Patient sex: F
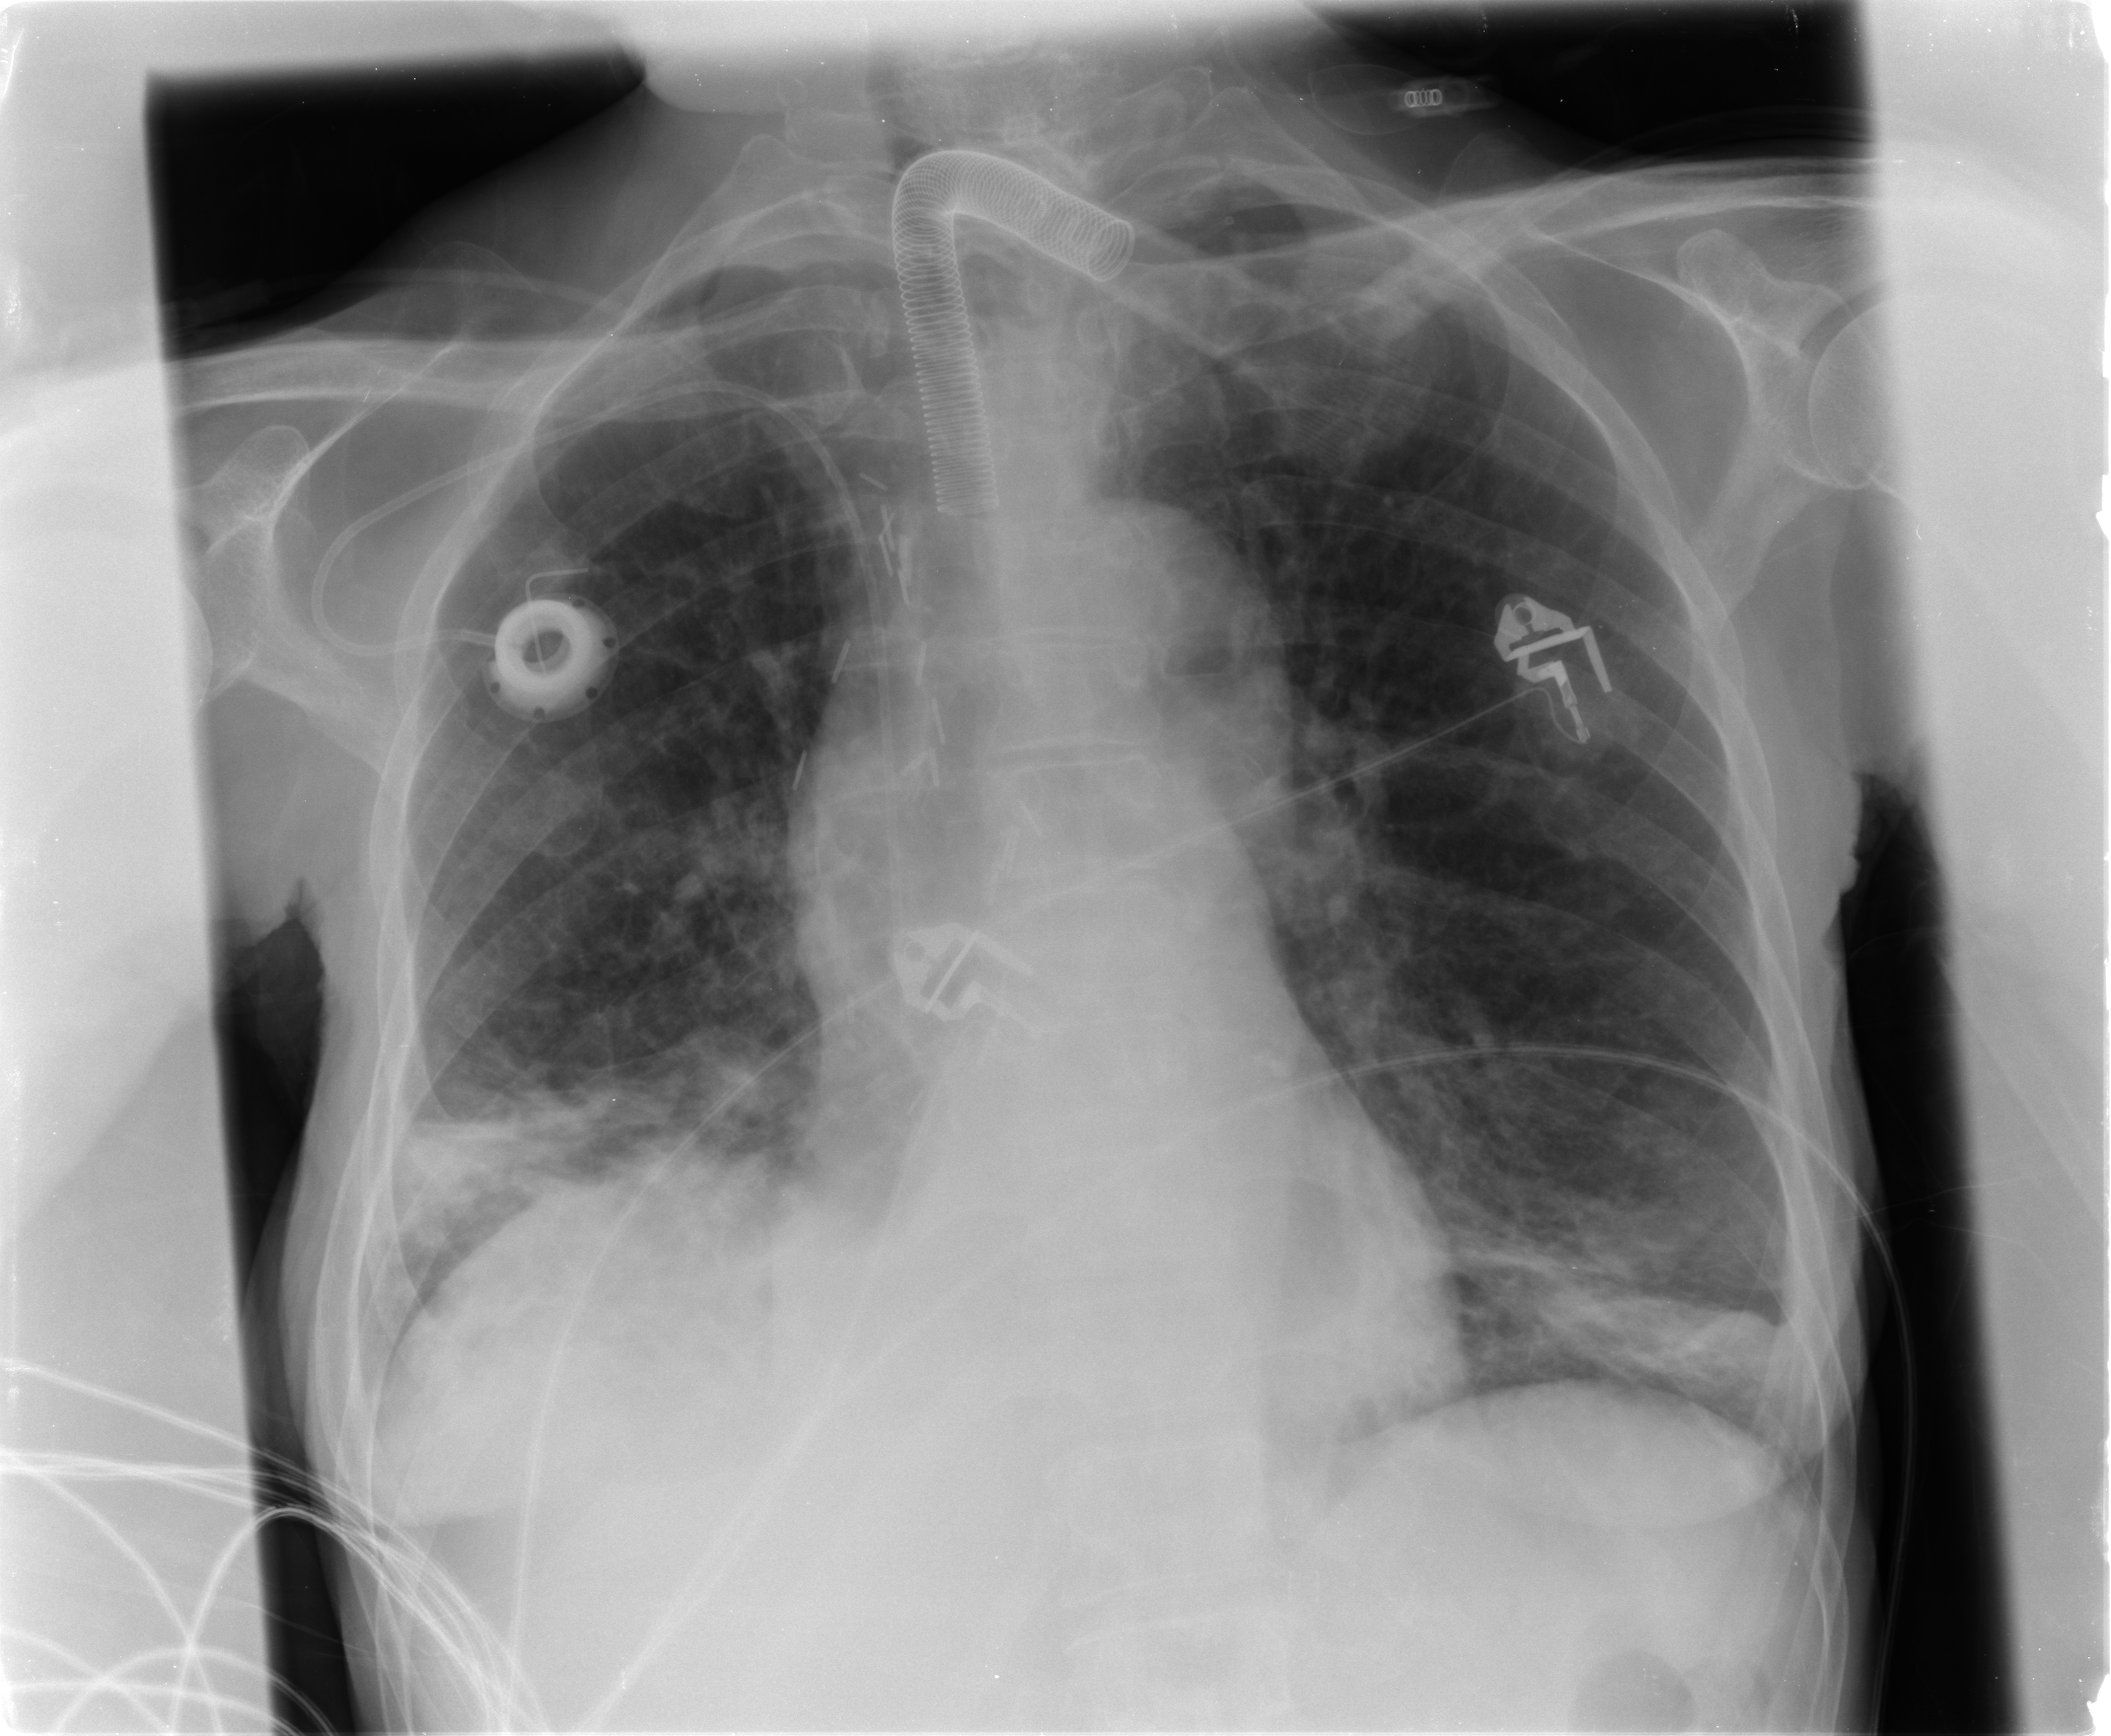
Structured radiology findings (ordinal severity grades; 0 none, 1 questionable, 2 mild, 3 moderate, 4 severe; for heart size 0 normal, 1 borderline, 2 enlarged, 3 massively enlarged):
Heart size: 0
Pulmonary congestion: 2
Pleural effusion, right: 0
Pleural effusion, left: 0
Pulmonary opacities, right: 2
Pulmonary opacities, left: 0
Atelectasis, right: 2
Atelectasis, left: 2